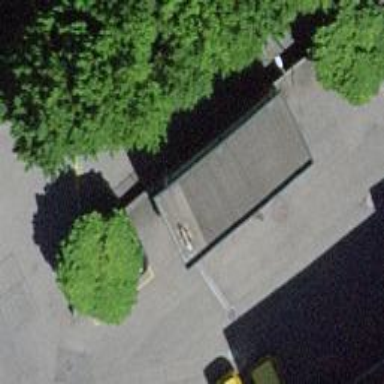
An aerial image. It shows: Fuel station.